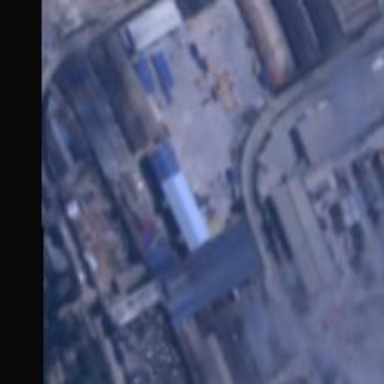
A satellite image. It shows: Industrial area.